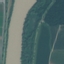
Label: River